Question: I am new to Angular 6, I want to change the text field into the input field when a button/icon is clicked. Part of Code and expected output is provided below. Thanks in Advance.
'''
<div>
<mat-form-field appearance ="outline">
<mat-label>Given Name</mat-label>
<input matInput placeholder="Given name" name="givenName" formControlName="givenName">
<mat-icon matSuffix">create</mat-icon> #create - pencil icon
</mat-form-field>
</div>
'''

When the edit button is clicked, it should show the input field similar to the next image.
<URL> it should show text field similar to the next image.
<URL>
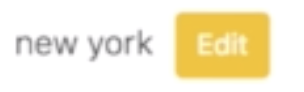
Answer: You can use <URL> to display or hide the edit/submit button
HTML Code:
'''
<h3>Edit form</h3>
<div>
<mat-form-field class="example-full-width" *ngIf="isEditEnable">
<input matInput placeholder="Enter name" [(ngModel)]="name">
</mat-form-field>
<span *ngIf="!isEditEnable">Name : {{name}}</span>
</div>
<div class="example-button-row">
<button mat-raised-button color="primary" *ngIf="!isEditEnable" (click)="onEdit()">Edit</button>
<button *ngIf="isEditEnable" mat-raised-button color="primary" (click)="onEdit()">Submit</button>
</div>
'''
In TS Code:
'''
isEditEnable : boolean = true; // to show and hide the edit button
name : any;
onEdit(){
this.isEditEnable =!this.isEditEnable;
}
'''
<URL>